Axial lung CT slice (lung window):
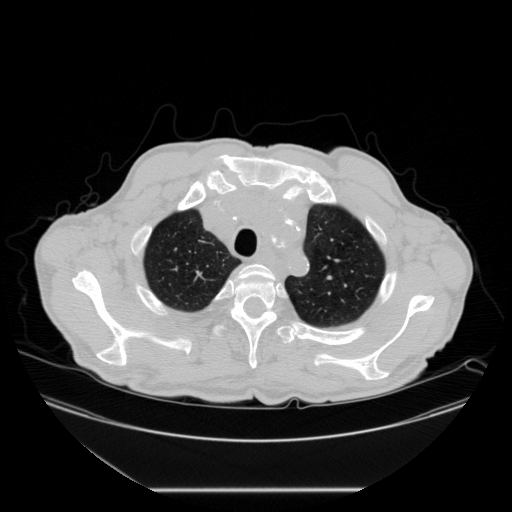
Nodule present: no